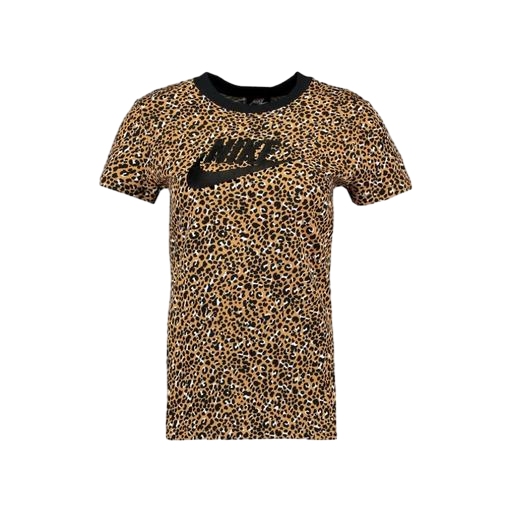
multicolor women's leopard-print t, nike shirt, t-shirt wild print, white background